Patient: sex M, age 67
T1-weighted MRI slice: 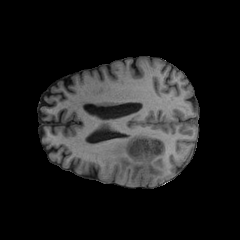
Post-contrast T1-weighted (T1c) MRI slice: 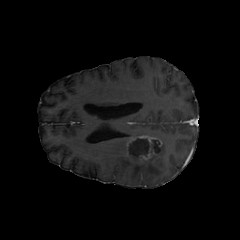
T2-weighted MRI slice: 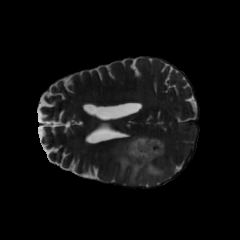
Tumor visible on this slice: yes
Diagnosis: Glioblastoma, IDH-wildtype
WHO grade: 4